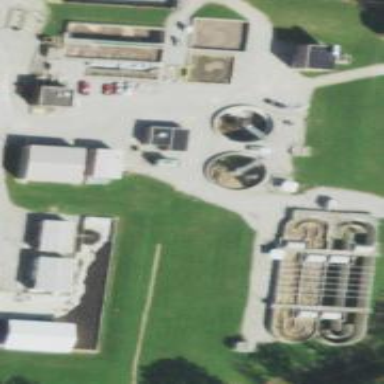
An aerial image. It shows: Water works facility.